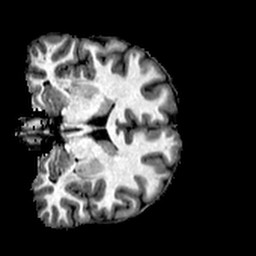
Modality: T1w
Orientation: coronal
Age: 28
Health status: healthy
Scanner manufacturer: philips
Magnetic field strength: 3 T
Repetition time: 0.007821 s
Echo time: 0.003599 s